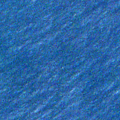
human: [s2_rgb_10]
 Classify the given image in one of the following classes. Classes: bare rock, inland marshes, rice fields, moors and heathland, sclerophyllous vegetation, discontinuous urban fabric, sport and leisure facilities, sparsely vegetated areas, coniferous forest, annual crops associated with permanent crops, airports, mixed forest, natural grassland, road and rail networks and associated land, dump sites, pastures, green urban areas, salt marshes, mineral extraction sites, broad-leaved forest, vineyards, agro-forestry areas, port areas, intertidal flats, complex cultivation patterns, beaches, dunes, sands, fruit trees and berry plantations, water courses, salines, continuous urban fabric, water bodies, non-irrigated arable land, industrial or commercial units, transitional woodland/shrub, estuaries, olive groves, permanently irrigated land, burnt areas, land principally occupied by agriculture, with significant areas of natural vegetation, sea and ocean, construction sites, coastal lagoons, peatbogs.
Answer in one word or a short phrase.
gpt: sea and ocean